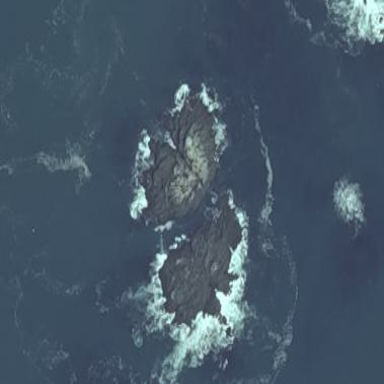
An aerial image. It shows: Island with natural coastline.